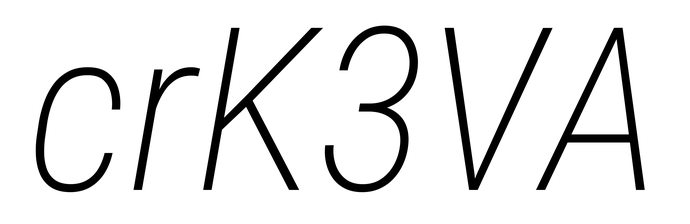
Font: Roboto-Italic_Condensed_ExtraLight_Italic